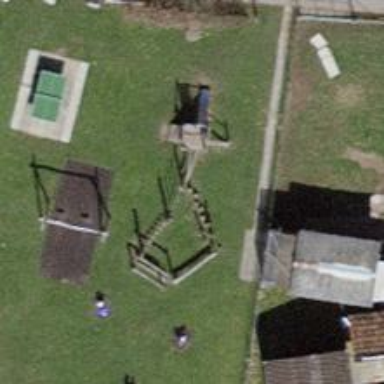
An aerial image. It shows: Playground with various play structures.